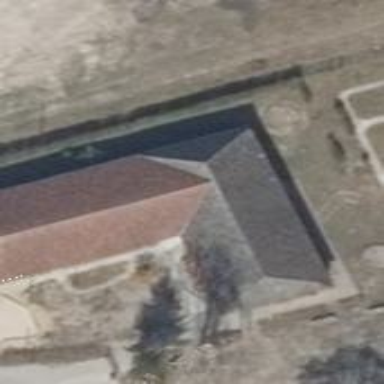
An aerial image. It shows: Kindergarten building.